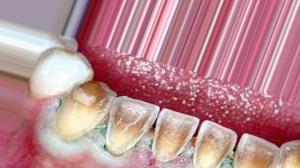
Condition: Tooth Discoloration